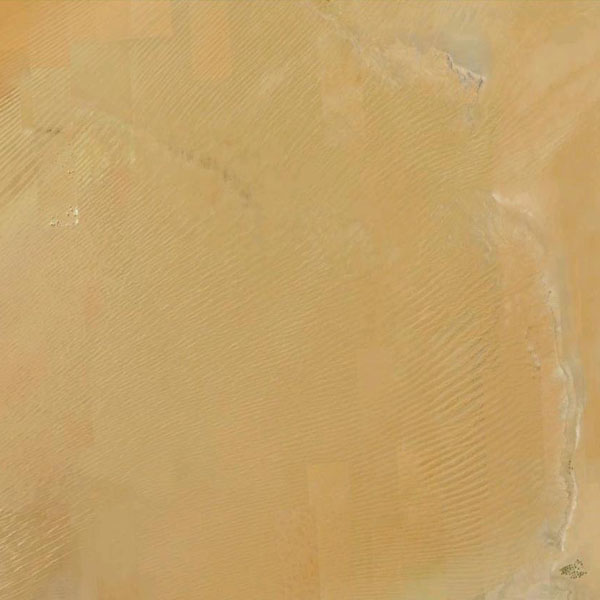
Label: Desert